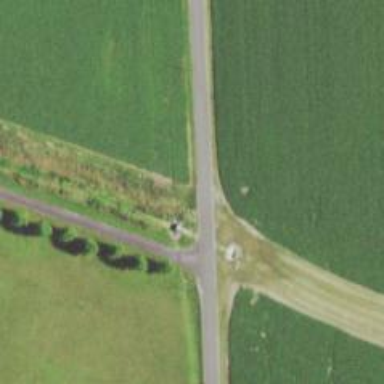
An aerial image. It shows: Unclassified road on beam bridge.